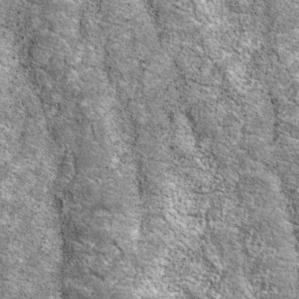
Label: non_frost